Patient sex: M
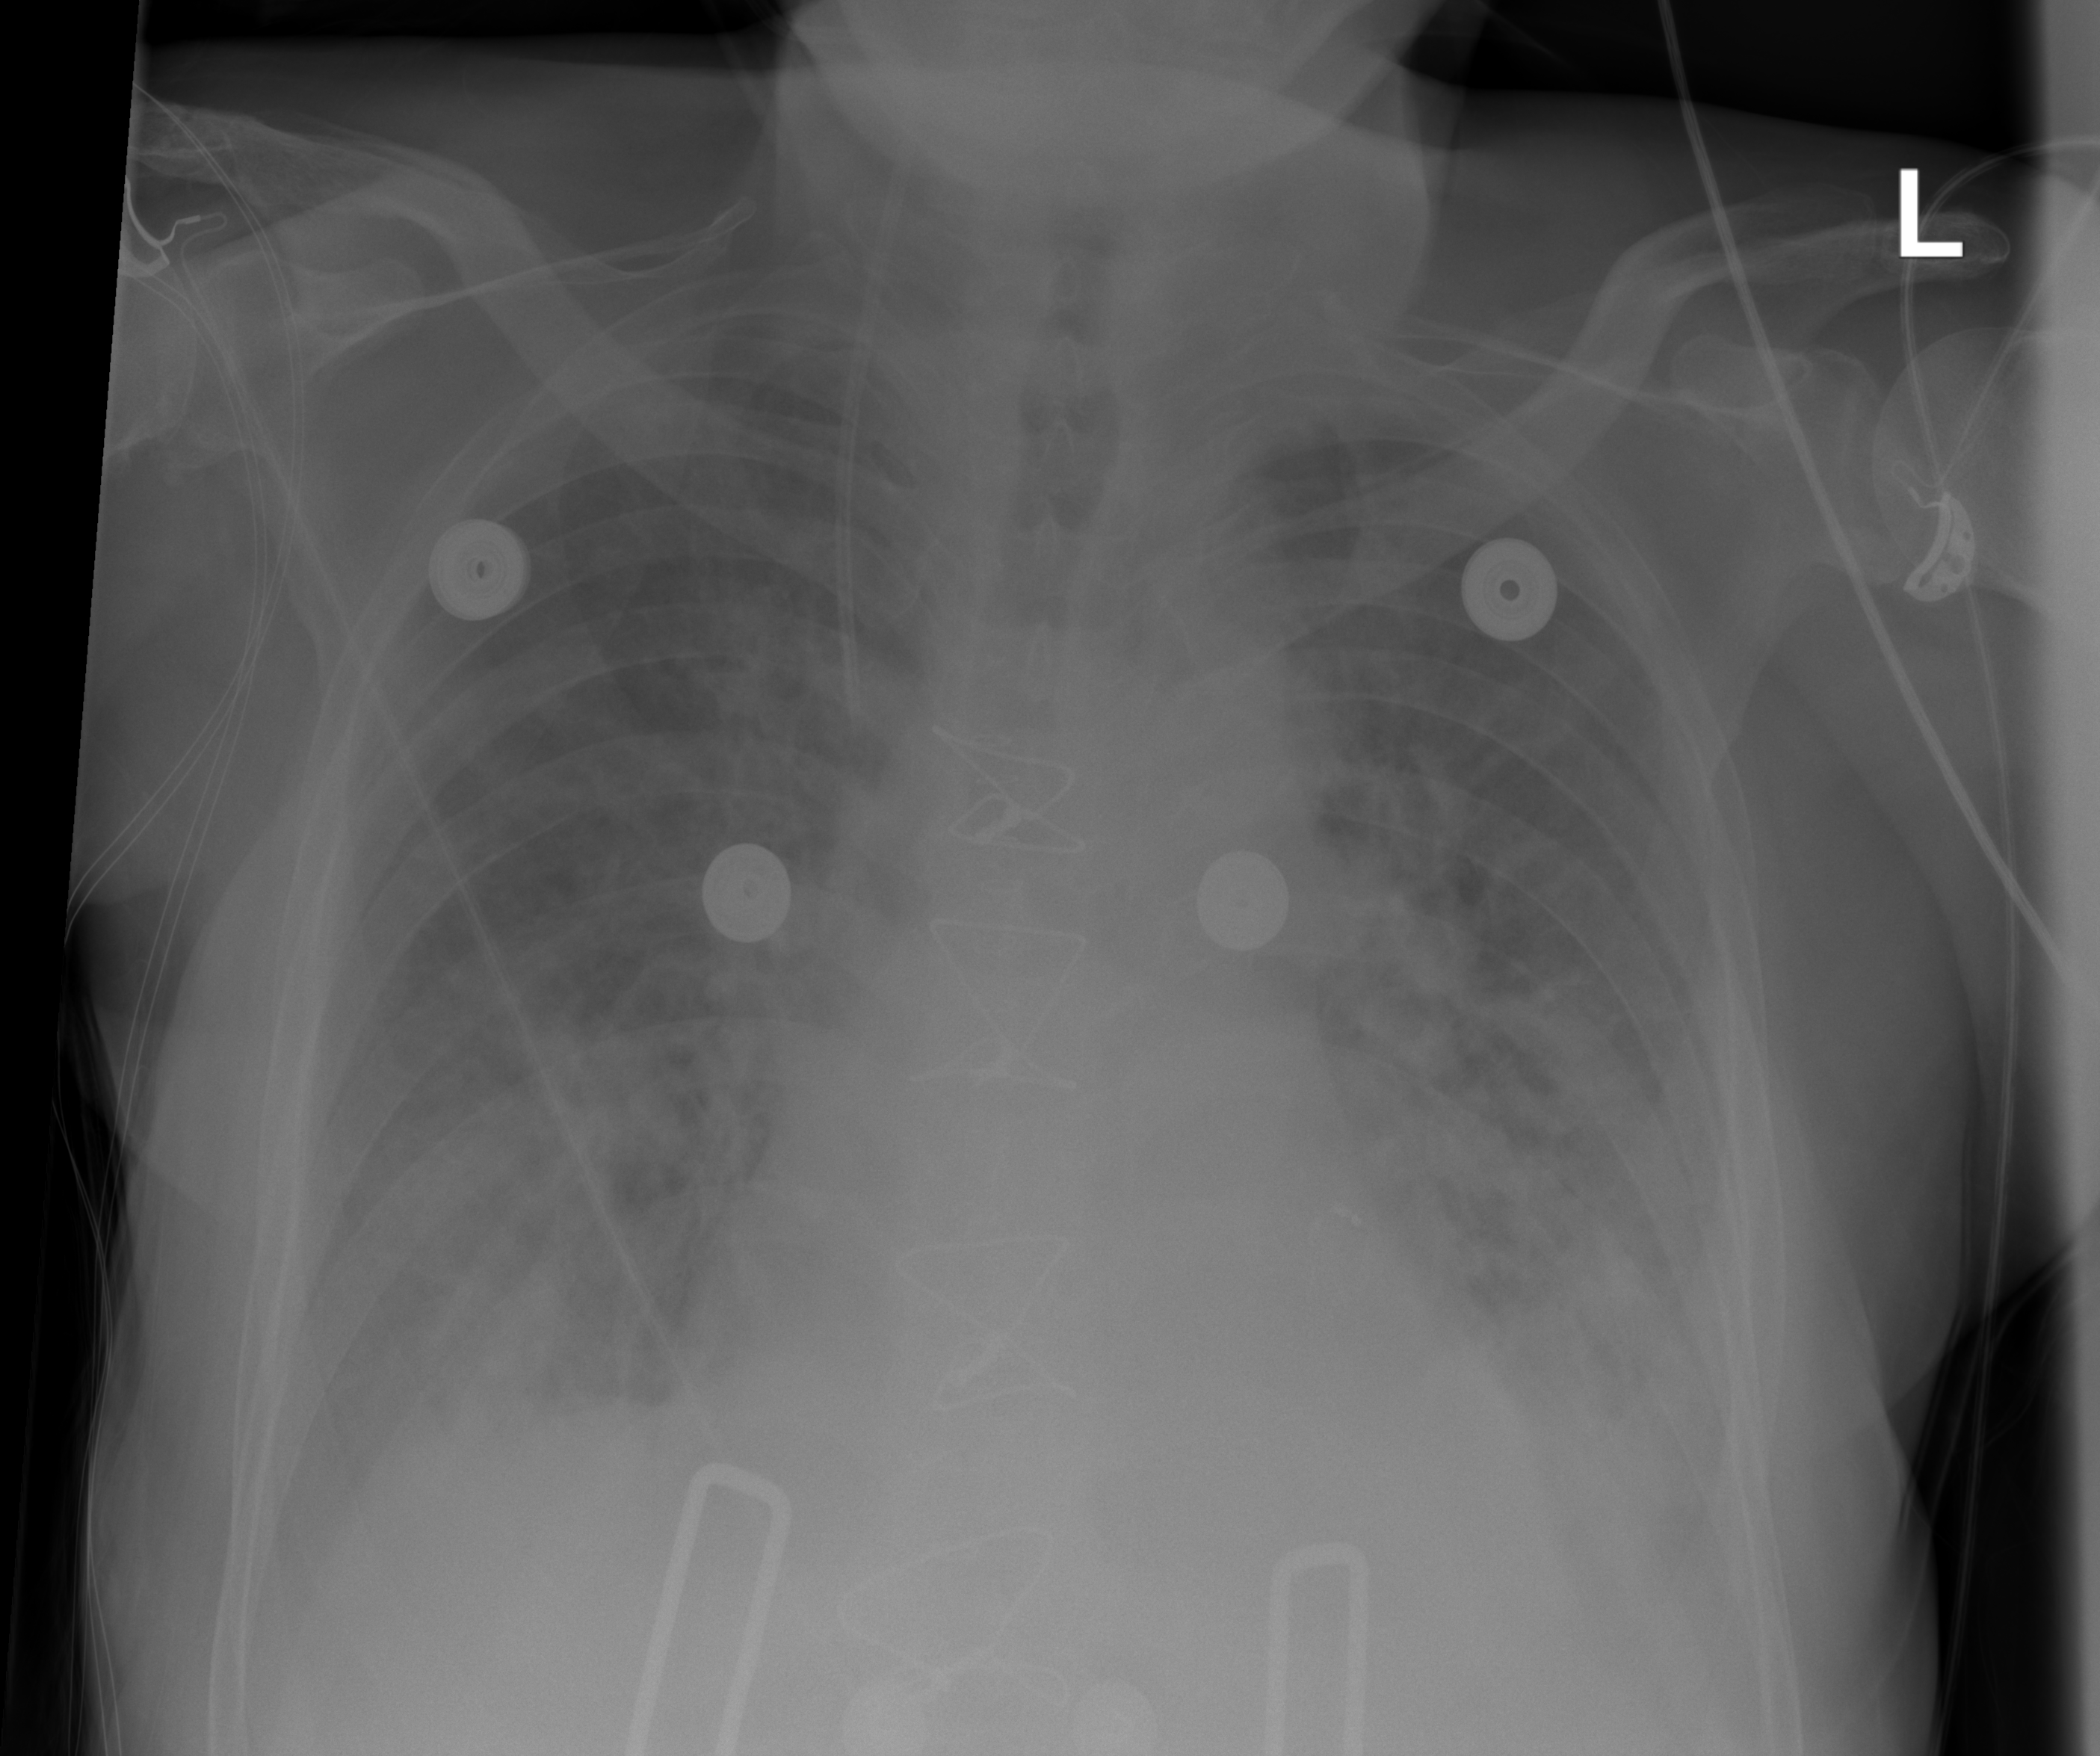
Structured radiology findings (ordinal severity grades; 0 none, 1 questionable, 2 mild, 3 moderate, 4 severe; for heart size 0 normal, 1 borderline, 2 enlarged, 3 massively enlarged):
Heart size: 2
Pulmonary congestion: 2
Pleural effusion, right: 2
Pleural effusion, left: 2
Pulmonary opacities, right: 3
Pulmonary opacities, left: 3
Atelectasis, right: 2
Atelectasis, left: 2